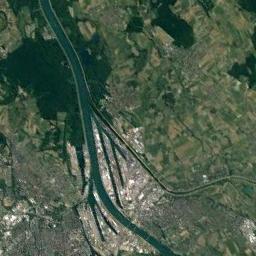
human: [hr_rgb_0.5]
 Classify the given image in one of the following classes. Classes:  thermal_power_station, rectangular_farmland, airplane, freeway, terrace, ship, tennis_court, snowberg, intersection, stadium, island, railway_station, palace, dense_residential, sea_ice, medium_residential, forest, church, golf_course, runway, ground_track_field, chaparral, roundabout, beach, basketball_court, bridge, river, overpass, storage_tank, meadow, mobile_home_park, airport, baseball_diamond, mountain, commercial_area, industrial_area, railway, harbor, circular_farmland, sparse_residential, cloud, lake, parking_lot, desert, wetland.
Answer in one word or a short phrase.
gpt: river